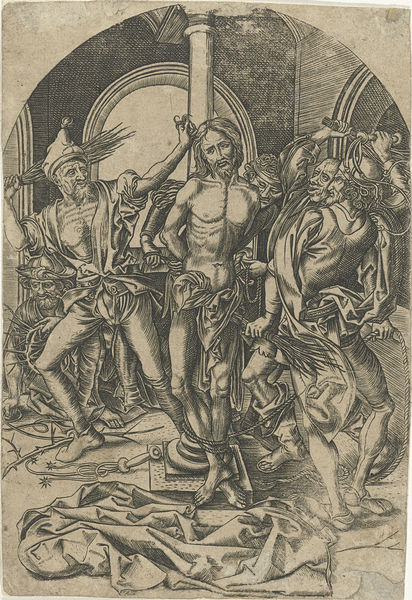
Titel: Geseling
Künstler: Adriaen (I) Huybrechts
Standort: Amsterdam
Institution: Rijksmuseum
Schlagwörter: säule, zeichnung, tod, grafik, graphik, schwarz-weiß, radierung, stich, soldat, peitsche, christus, jesus, leiden, armut, passion, sünden, geisselung, züchtigung, bild kunst